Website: macys
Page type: account-selection
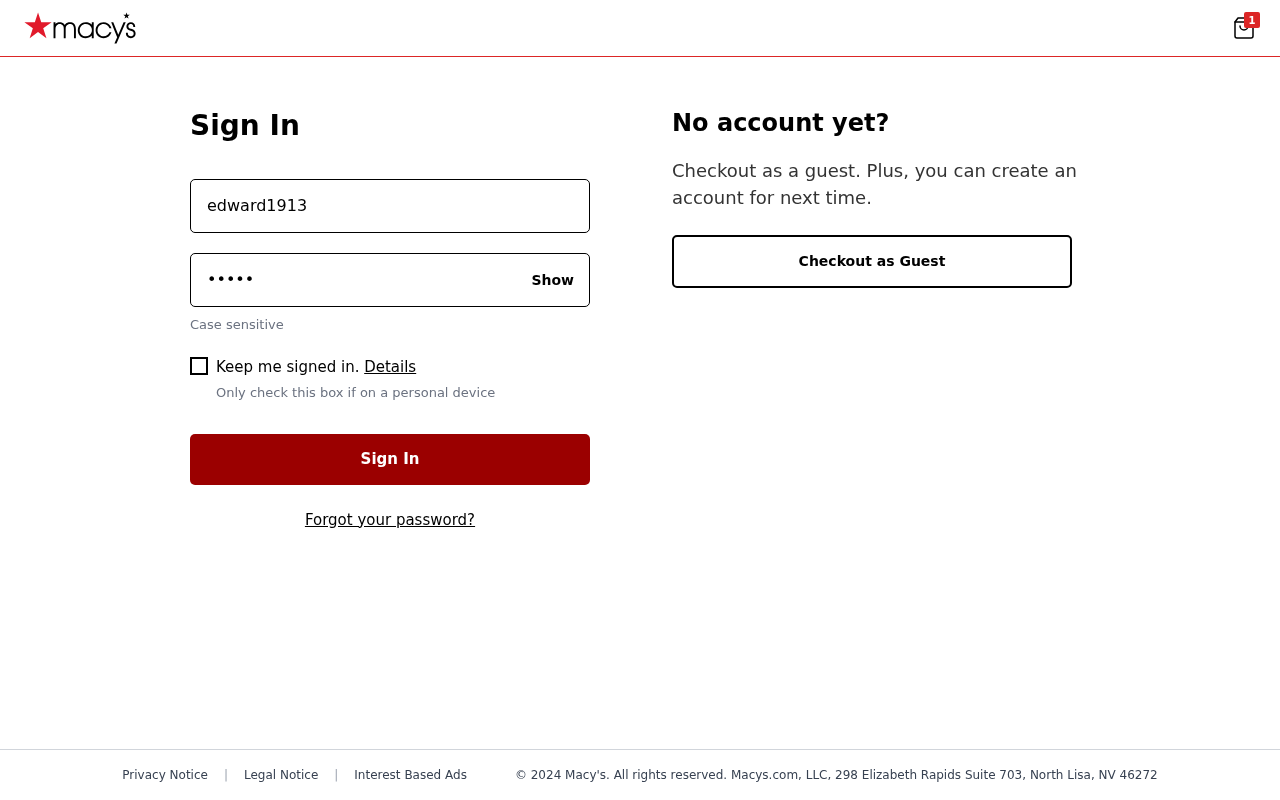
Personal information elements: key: PII_LOGIN_USERNAME
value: edward1913
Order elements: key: ORDER_NUM_ITEMS
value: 1